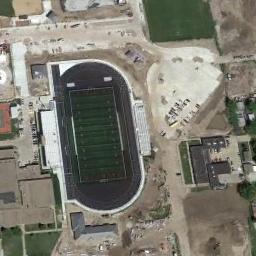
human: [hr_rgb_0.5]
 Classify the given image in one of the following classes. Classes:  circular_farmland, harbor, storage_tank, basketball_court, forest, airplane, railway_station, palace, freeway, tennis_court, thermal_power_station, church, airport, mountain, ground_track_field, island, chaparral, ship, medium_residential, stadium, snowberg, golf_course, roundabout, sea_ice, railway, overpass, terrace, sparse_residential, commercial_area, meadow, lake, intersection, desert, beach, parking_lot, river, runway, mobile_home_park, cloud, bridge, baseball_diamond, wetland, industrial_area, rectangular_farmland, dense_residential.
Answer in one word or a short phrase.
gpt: ground_track_field